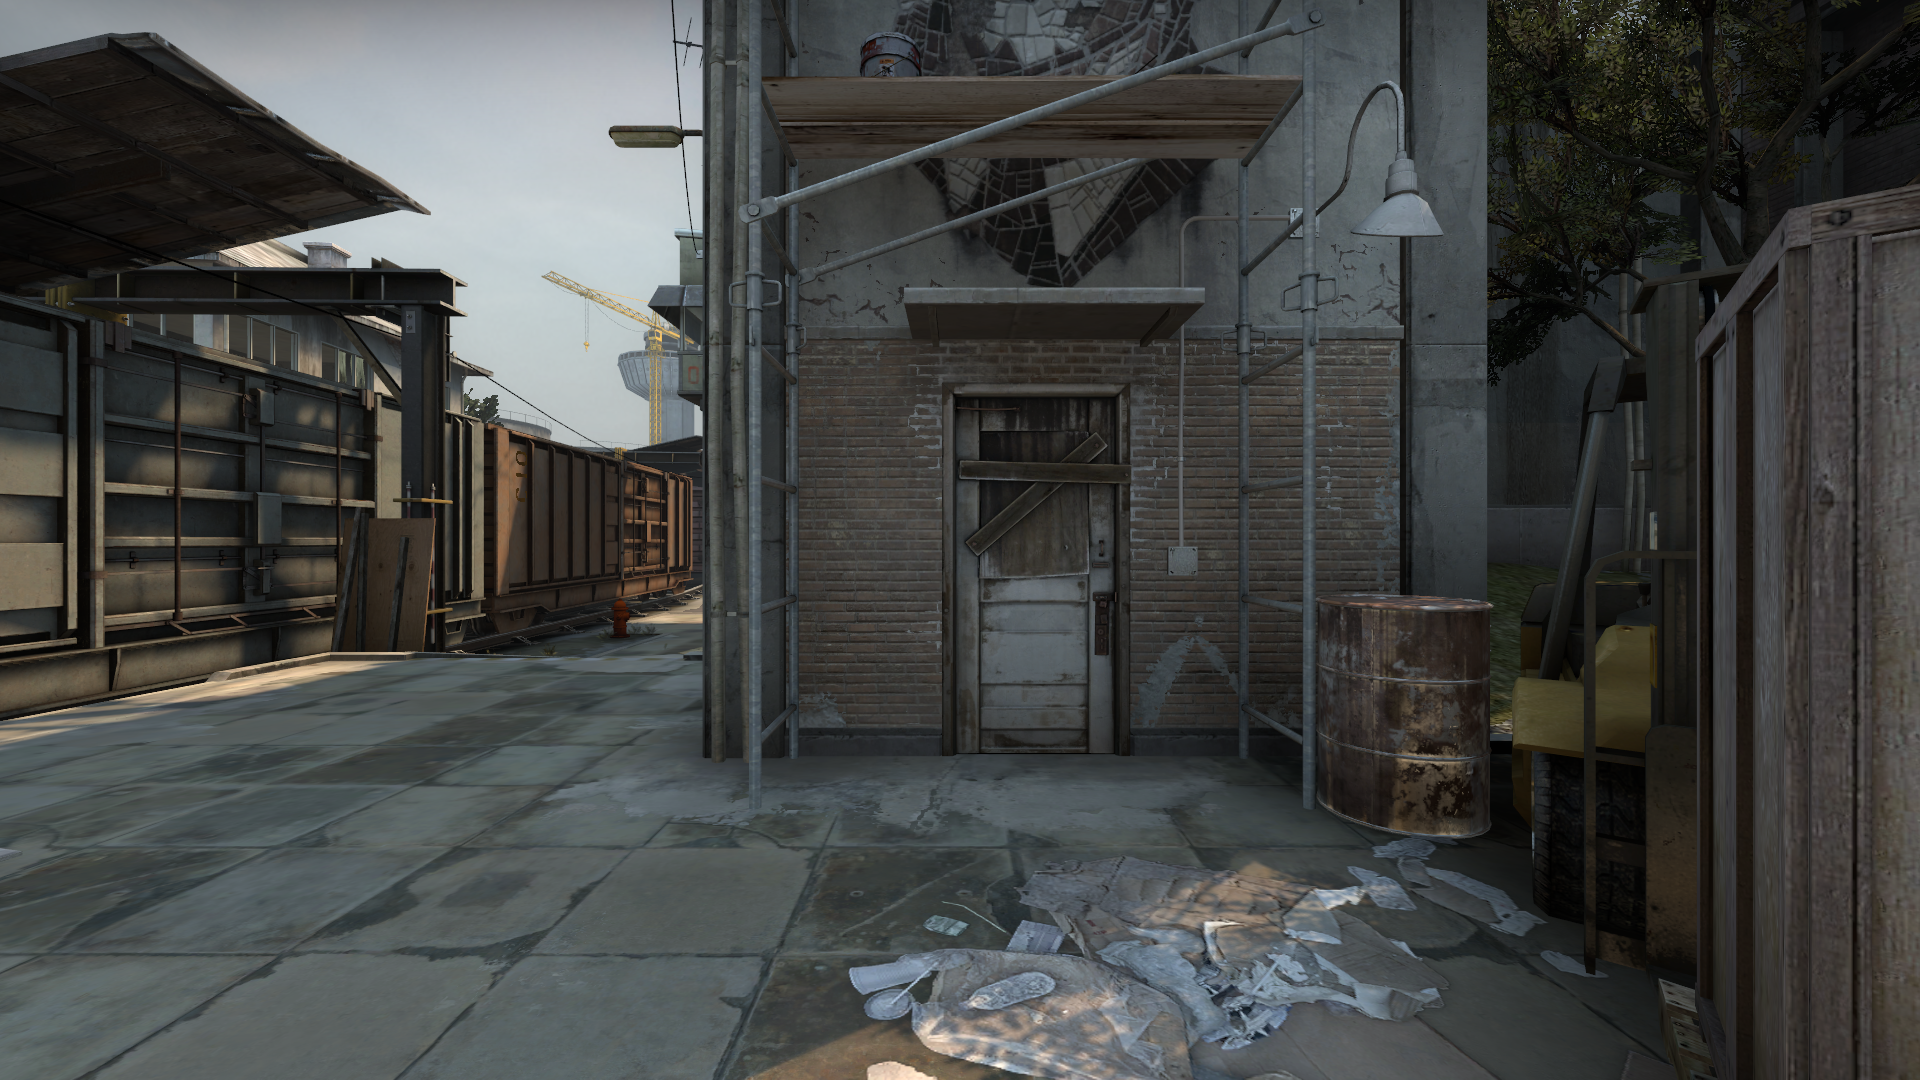
Map: de_train